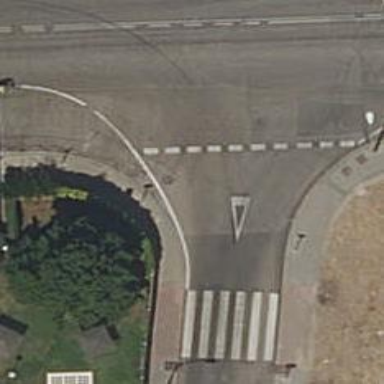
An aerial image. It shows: Road with "give way" sign.